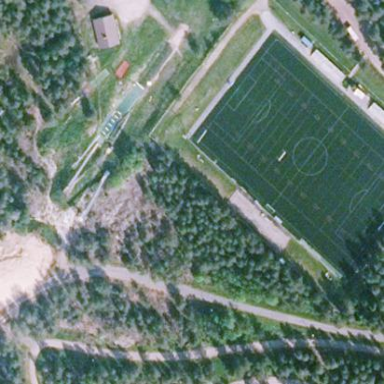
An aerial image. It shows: Pitch for American football with artificial turf surface.